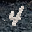
Label: 4